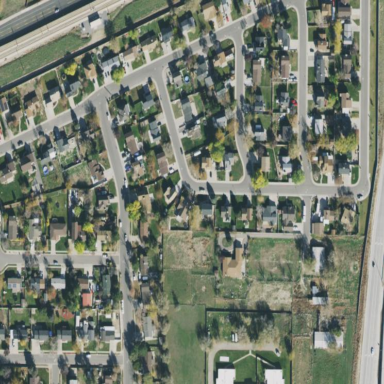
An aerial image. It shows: Neighborhood.